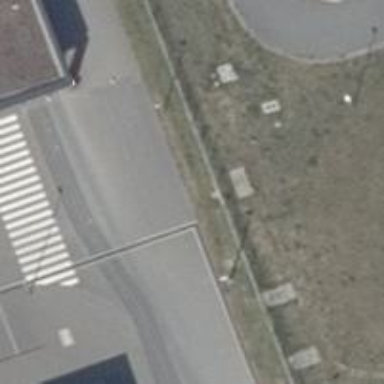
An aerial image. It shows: Asphalt service road with sidewalk on the left.